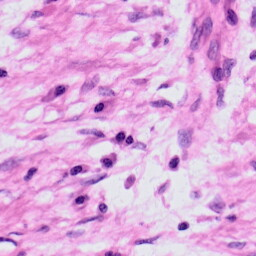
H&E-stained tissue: Skin